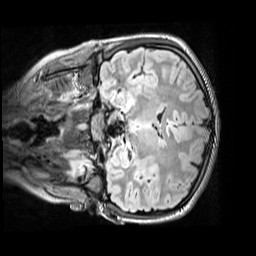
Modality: FLAIR
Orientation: coronal
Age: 14
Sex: female
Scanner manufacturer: siemens
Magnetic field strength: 3 T
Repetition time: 5 s
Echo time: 0.388 s